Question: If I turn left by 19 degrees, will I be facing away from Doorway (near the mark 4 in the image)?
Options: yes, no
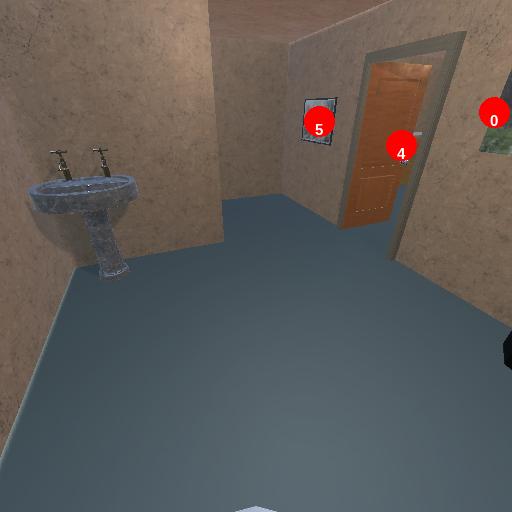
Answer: yes